Question: I am trying to whitelist my IP address in MySQL database remote connection in cPanel
Remote Mysql Database Access gives error when I try to add an IP with wildcard like '192.168.1.%'
Error: 'Error: 182.64.171.% is not a valid remote host'
All other exact IP like: '123.123.123.123' do not give error.
I want to add wildcard for last 2 range. Like '182.64.%.%' because my ISP changes last 2 range.
Please see:

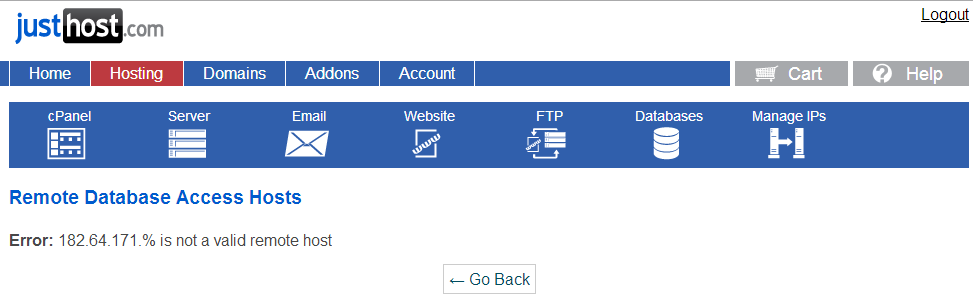
Answer: Try removing the wildcard and adding a subnet description like:
'''
182.64.171.0/255.255.255.0
'''
This will allow access from the whole class C subnet.